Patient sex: M
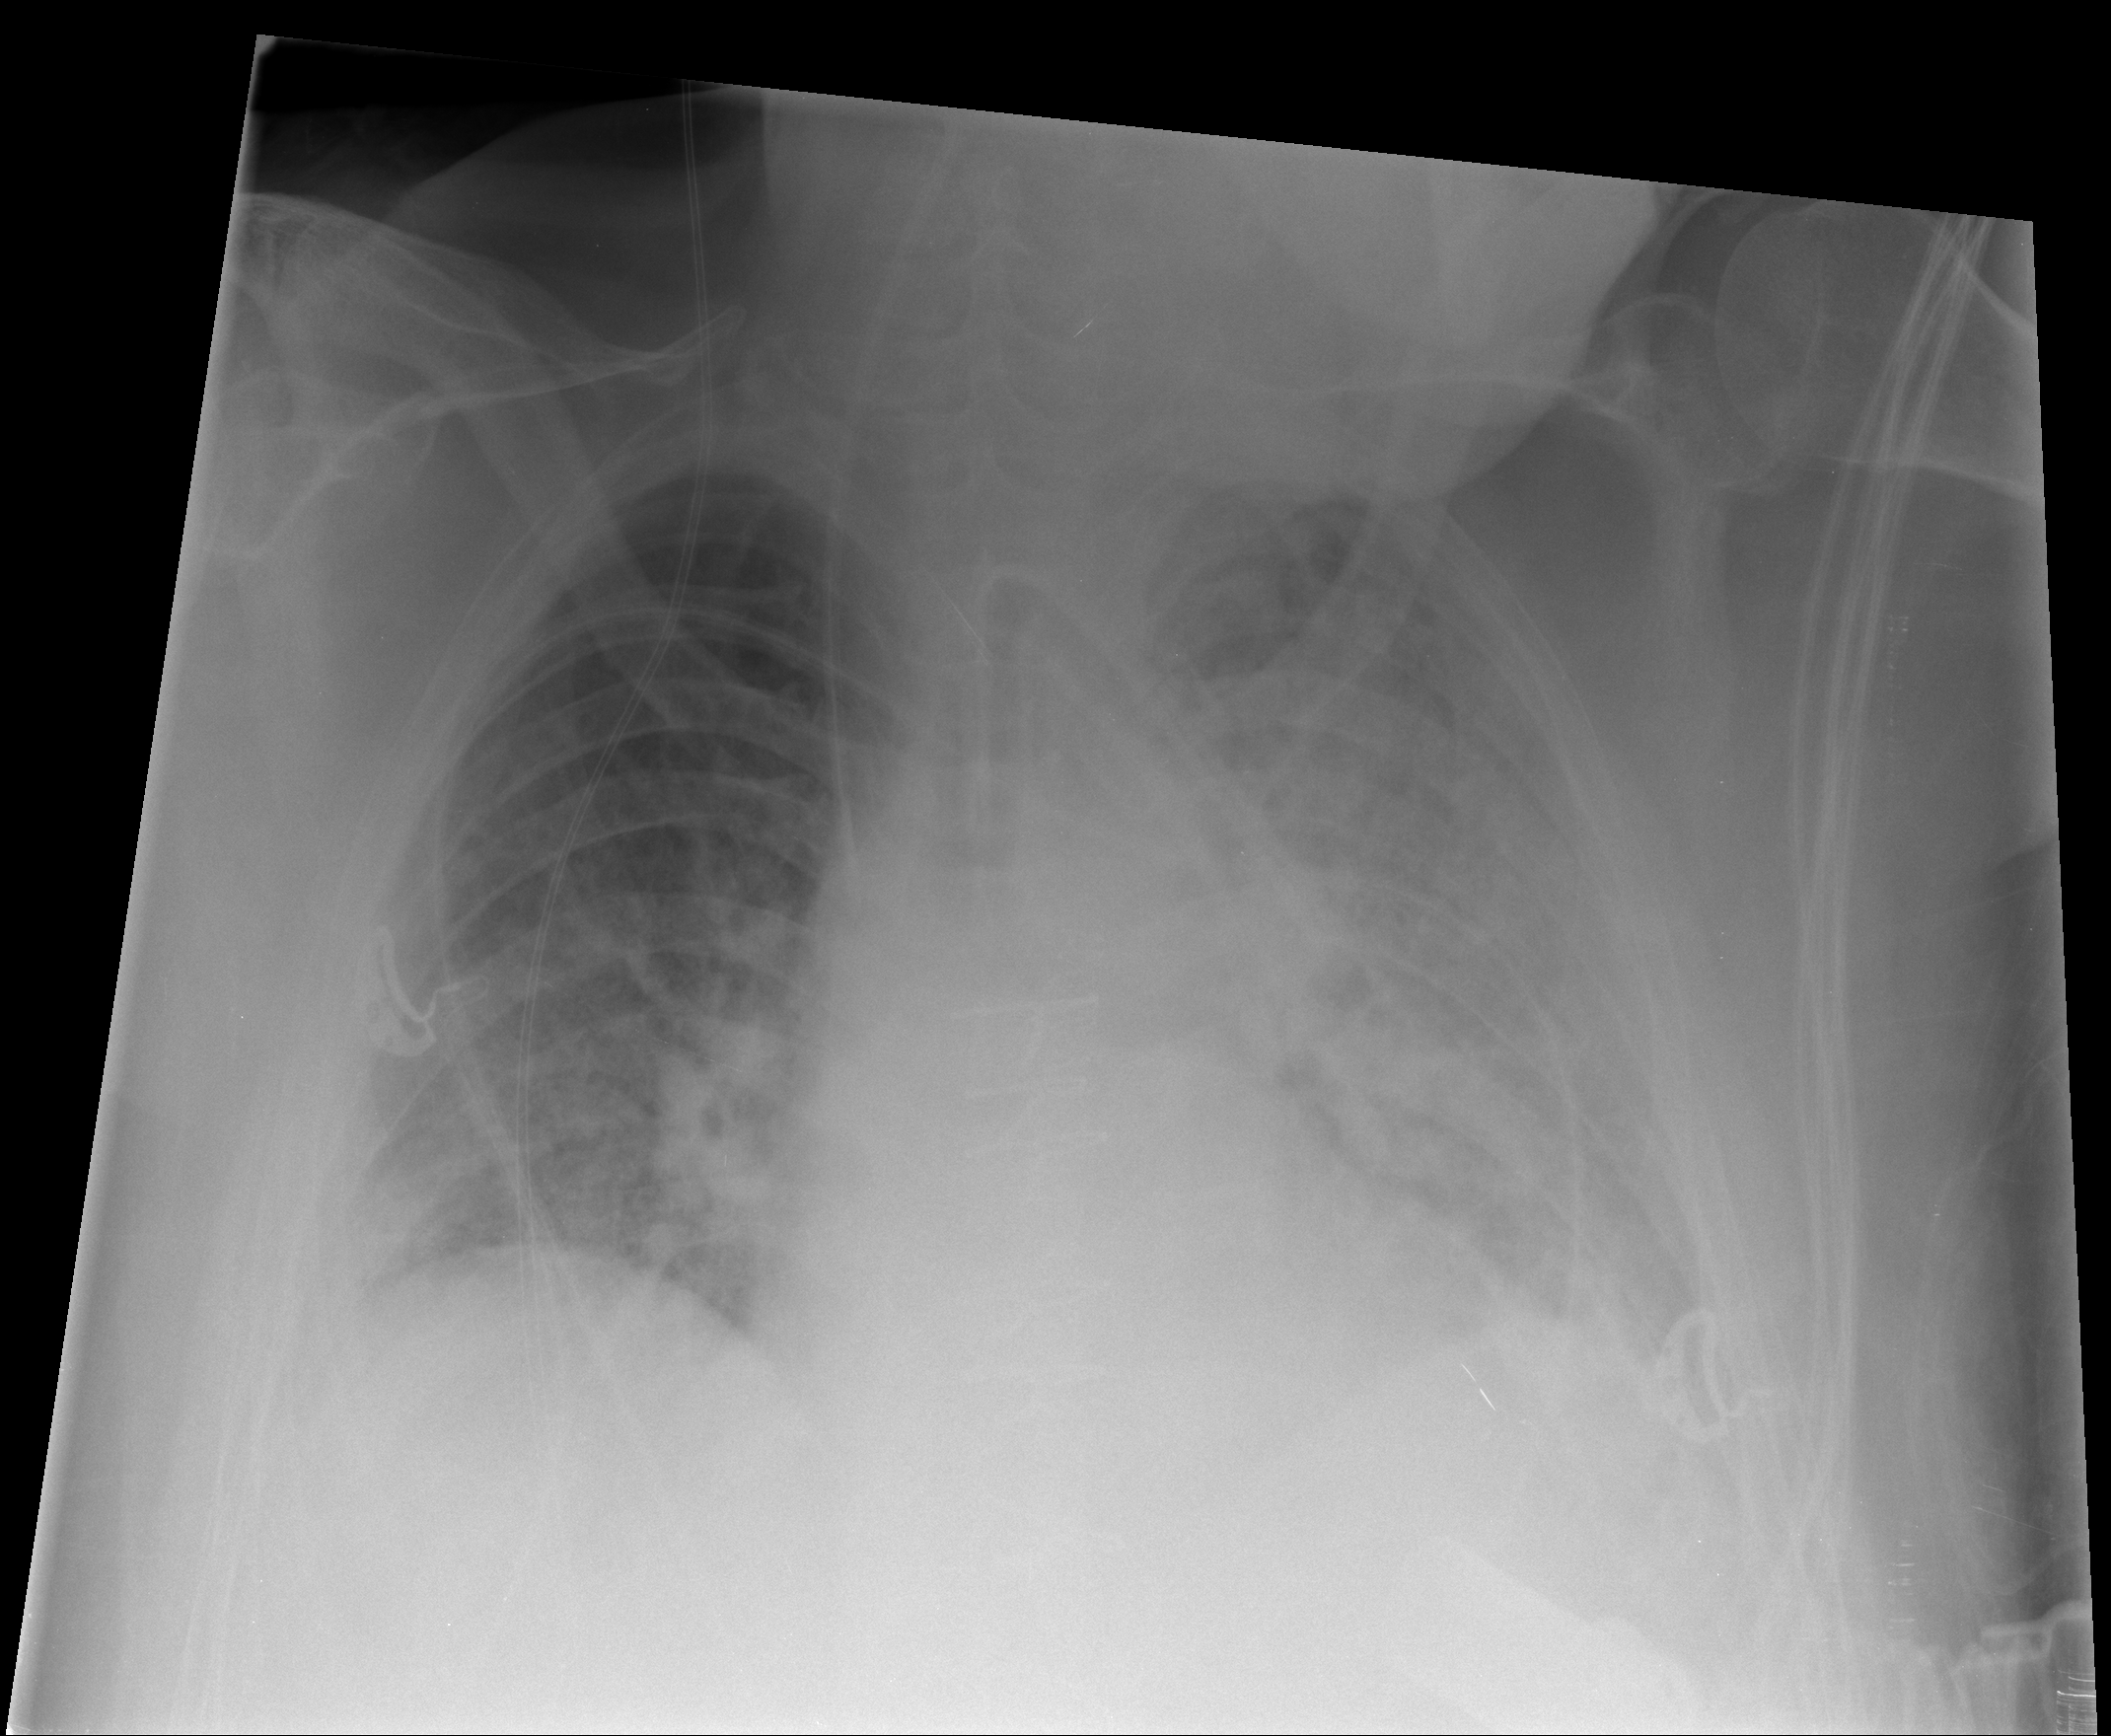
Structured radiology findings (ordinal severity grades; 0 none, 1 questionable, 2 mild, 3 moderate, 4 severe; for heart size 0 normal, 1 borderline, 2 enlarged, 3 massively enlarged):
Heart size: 1
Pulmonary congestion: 2
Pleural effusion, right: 2
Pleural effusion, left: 2
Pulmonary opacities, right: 2
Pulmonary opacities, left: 4
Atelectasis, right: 2
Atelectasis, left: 2